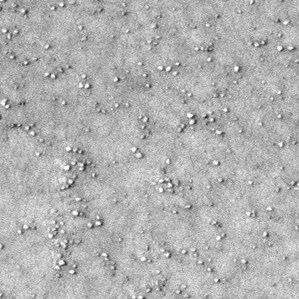
Label: frost